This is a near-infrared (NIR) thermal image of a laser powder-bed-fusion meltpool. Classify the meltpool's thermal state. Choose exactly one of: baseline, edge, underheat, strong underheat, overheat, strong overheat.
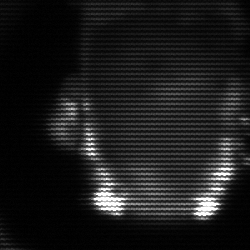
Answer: baseline